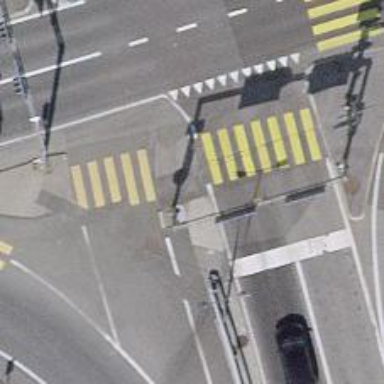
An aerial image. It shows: Asphalt footway with marked crossing.